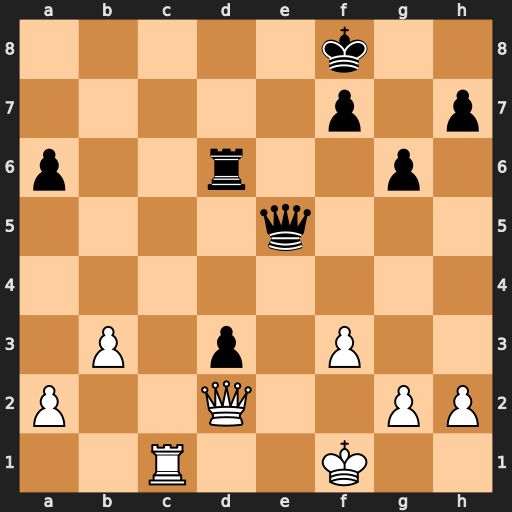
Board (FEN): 5k2/5p1p/p2r2p1/4q3/8/1P1p1P2/P2Q2PP/2R2K2
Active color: w
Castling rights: -
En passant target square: -
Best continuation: Qh6+ Ke8 Re1